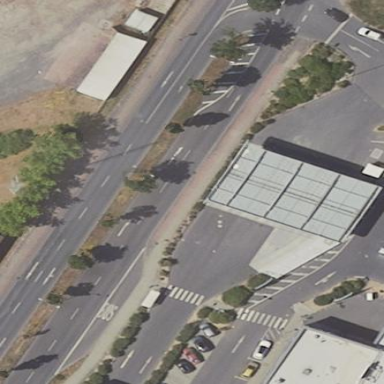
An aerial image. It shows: Fuel station.